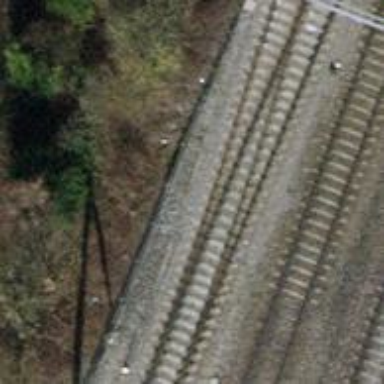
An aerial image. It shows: Rail siding with electrified contact lines.